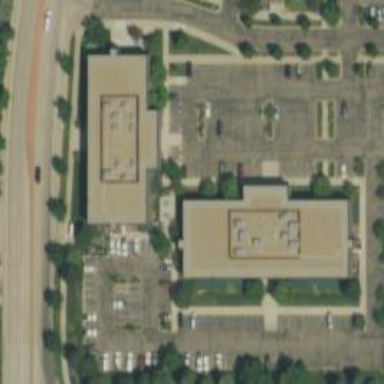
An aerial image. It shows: Government office.